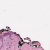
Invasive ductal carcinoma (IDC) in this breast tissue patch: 0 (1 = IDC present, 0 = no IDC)